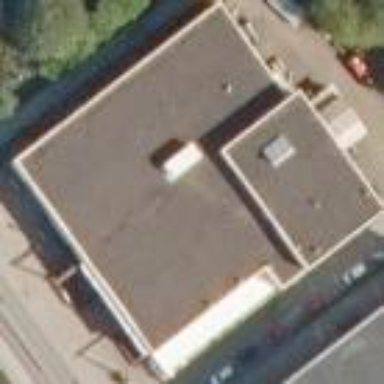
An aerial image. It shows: Industrial building.